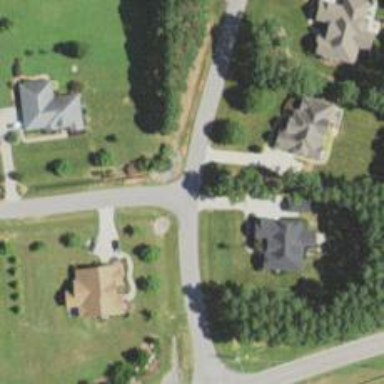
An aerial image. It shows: Residential road.